Question: I am having one UIButton on navigation bar as right bar button item.
I want to show one view when I click on the UIButton,
and that view should appear animating from right to left and stops to perform some operations for user.
when user is done from his work on the view he will click on same button and view will hide animating from right to left.
I tried to load view normally I get succeed in it,
when I apply animation
view animates from right to left and disappears.
I am new to this animation scenario.
So can anyone please guide me to animate view and show hide action on same button.
Here is the code that I tried,
'''
-(IBAction)showView :(id)sender
{
CGRect screen = [[UIScreen mainScreen]applicationFrame];
UIView *quizInfoViewObj;
quizInfoViewObj = [[UIView alloc]init];
quizInfoViewObj.frame = CGRectMake(70, 0, 250, 480);
quizInfoViewObj.backgroundColor = [UIColor orangeColor];
[UIView beginAnimations: nil context: NULL];
[UIView setAnimationDelegate: self];
[UIView setAnimationDidStopSelector: @selector(pushAnimationDidStop:finished:context:)];
quizInfoViewObj.center = self.view.center;
quizInfoViewObj.center = CGPointMake(self.view.center.x - CGRectGetWidth(self.view.frame), self.view.center.y);
[UIView commitAnimations];
[self.view addSubview:quizInfoViewObj];
}
'''
here how I want...

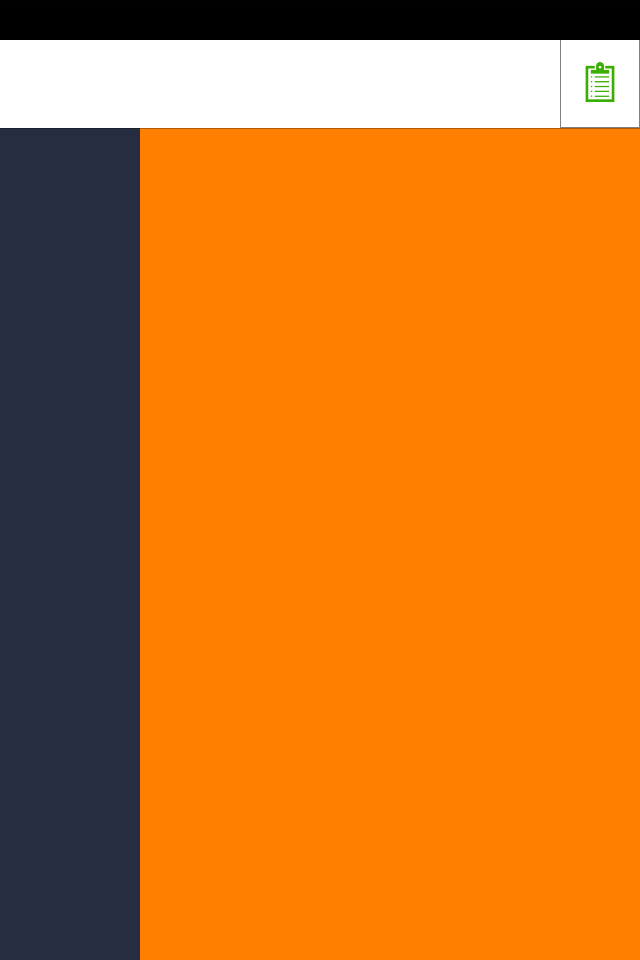
Answer: This code might help you.
'''
-(IBAction)showView :(id)sender
{
UIButton *button = (UIButton *)sender;
if ([button isSelected] == NO) {
CGRect screen = [[UIScreen mainScreen]applicationFrame];
// UIView *quizInfoViewObj; // use this line in .h file variables declaration
quizInfoViewObj = [[UIView alloc]init];
quizInfoViewObj.frame = CGRectMake(self.view.frame.width, 0, 250, 480);
quizInfoViewObj.backgroundColor = [UIColor orangeColor];
[self.view addSubview:quizInfoViewObj];
[UIView beginAnimations: nil context: NULL];
quizInfoViewObj.frame = CGRectMake(70, 0, 250, 480);
[UIView commitAnimations];
}
else {
[UIView beginAnimations: nil context: NULL];
[UIView setAnimationDelegate: self];
[UIView setAnimationDidStopSelector: @selector(pushAnimationDidStop:finished:context:)];
// In pushAnimationDidStop:finished:context method remove quizInfoViewObj from superview
quizInfoViewObj.frame = CGRectMake(self.view.frame.width, 0, 250, 480);
[UIView commitAnimations];
}
[button setSelected: ![button isSelected]];
}
'''